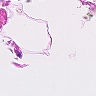
Metastatic tissue present: no